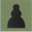
Piece: bP